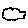
Label: cloud